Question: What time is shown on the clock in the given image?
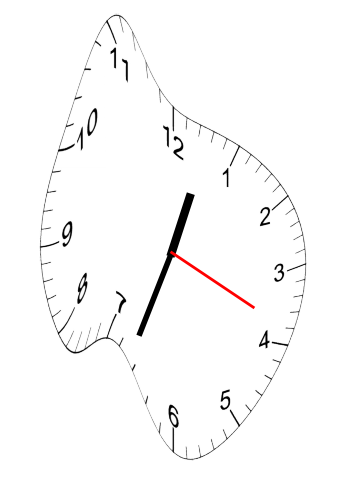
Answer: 12:33:19